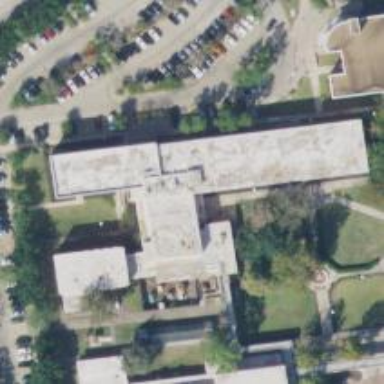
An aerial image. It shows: College building.